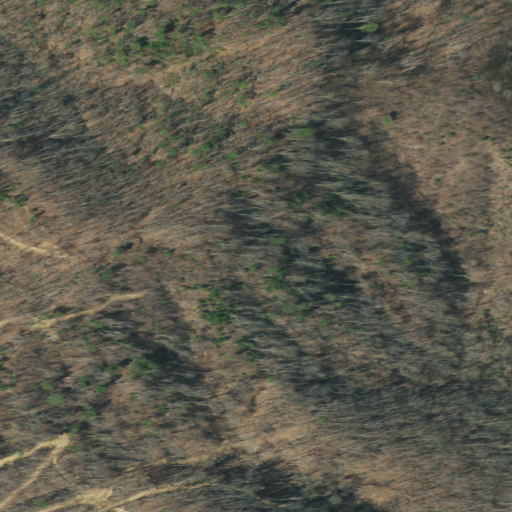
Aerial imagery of mountain in Tennessee named Doubling Mountain containing deciduous forest and mixed forest